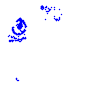
Particle: proton